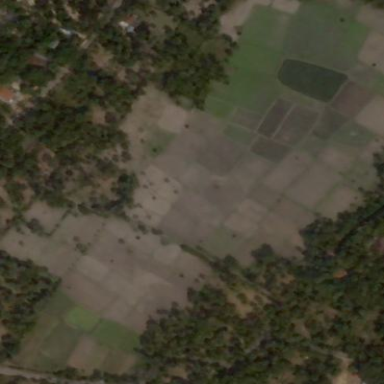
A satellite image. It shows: Farmland with rice crop.